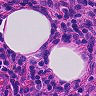
Metastatic tissue present: no